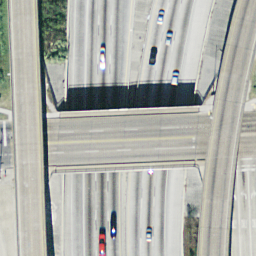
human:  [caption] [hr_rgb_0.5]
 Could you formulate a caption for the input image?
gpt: A multilevel overpass cross the roads vertically .

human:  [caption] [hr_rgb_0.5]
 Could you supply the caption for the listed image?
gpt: An overpass cross two roads vertically with some cars on the roads .

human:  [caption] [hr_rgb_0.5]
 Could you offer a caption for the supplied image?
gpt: A multilevel overpass cross two roads vertically with some plants surounded the roads .

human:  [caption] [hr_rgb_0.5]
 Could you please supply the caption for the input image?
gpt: An overpass cross two roads vertically with some cars on the roads .

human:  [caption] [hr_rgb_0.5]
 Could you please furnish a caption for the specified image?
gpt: A multilevel overpass cross two roads with some cars on the roads and surrounded by plants .